Question: I have an iPad app which is for both iOS 4 and iOS 5.
The problem is that the space between sections of grouped tableview is more in iOS 5 as compared to iOS 4.
The same table looks different because of more spaces between sections of tableView in iOS 5.
I tried setting Footer and Header height to 1.0 but still it looks quite different.
Has this changed in iOS 5?
What could be wrong?

I am doing nothing programmatically through code. Everything is set from IB.
Thanks
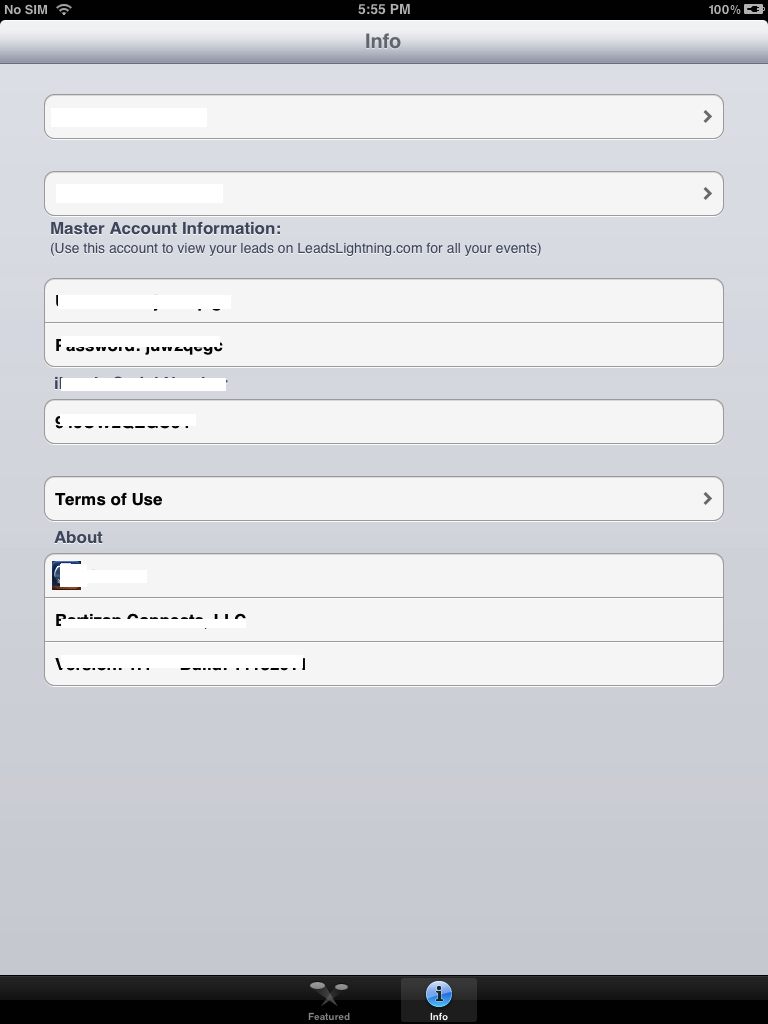
Answer: This issue happens because prior to iOS 5, table views would automatically re size the heights of headers to 0 for sections where tableView:viewForHeaderInSection: returned a nil view.
In iOS5 and later we must return the actual height for each section headers.
I hope this will solev your issue :)